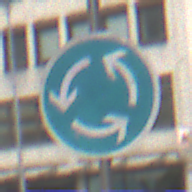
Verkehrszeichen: Kreisverkehr
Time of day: Midday
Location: Outdoor (Urban)
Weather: Overcast
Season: NotSpecified
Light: Natural